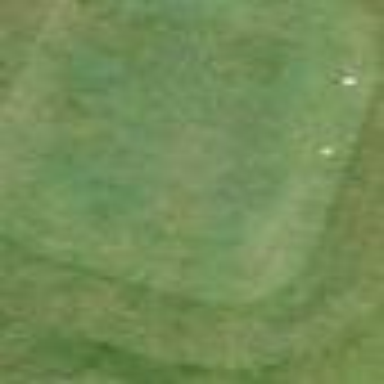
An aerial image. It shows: Grass area designated as golf tee.